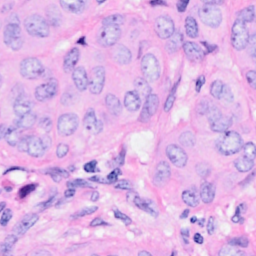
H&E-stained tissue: Breast